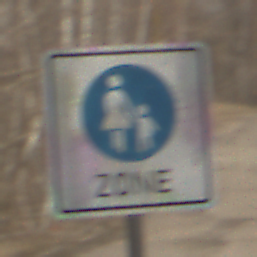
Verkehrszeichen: BeginnFussgaengerzone
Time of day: MorningAfternoon
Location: Outdoor (Nature)
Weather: PartlyCloudy
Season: Winter
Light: Natural